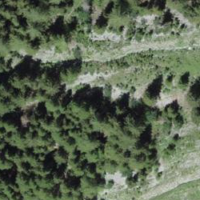
EUNIS habitat code: 43
Species observed at this site:
Cynoglossum officinale